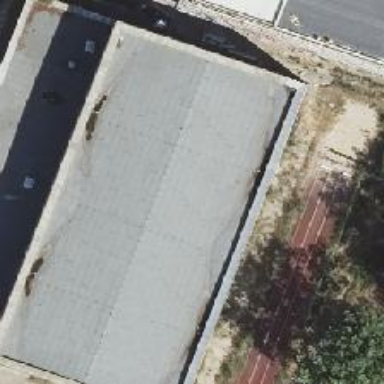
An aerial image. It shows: School building with flat roof in the vicinity of sports center.